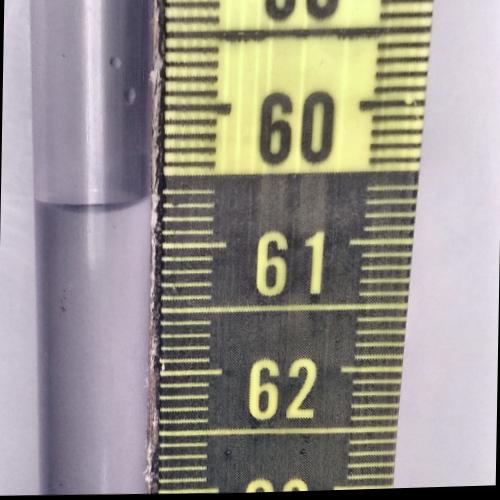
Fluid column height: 60.7 cm